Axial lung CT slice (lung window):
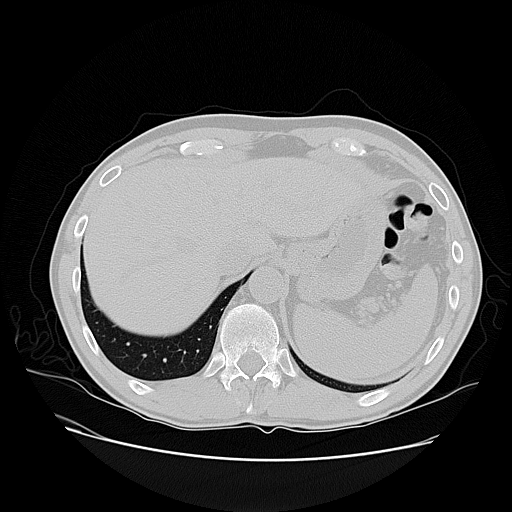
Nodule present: no